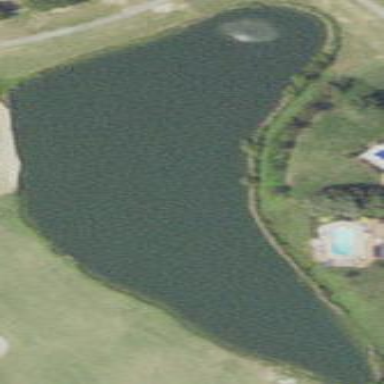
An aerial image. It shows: Pond serving as water hazard on golf course. It is natural feature of the landscape.